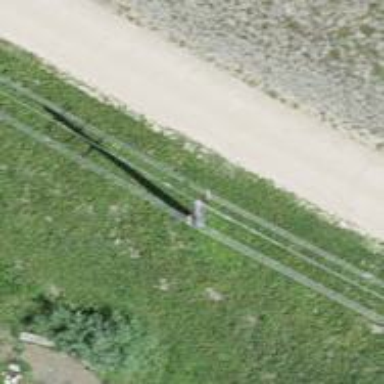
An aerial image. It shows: Power pole.